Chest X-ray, PA view. Patient: 55 years old, sex M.
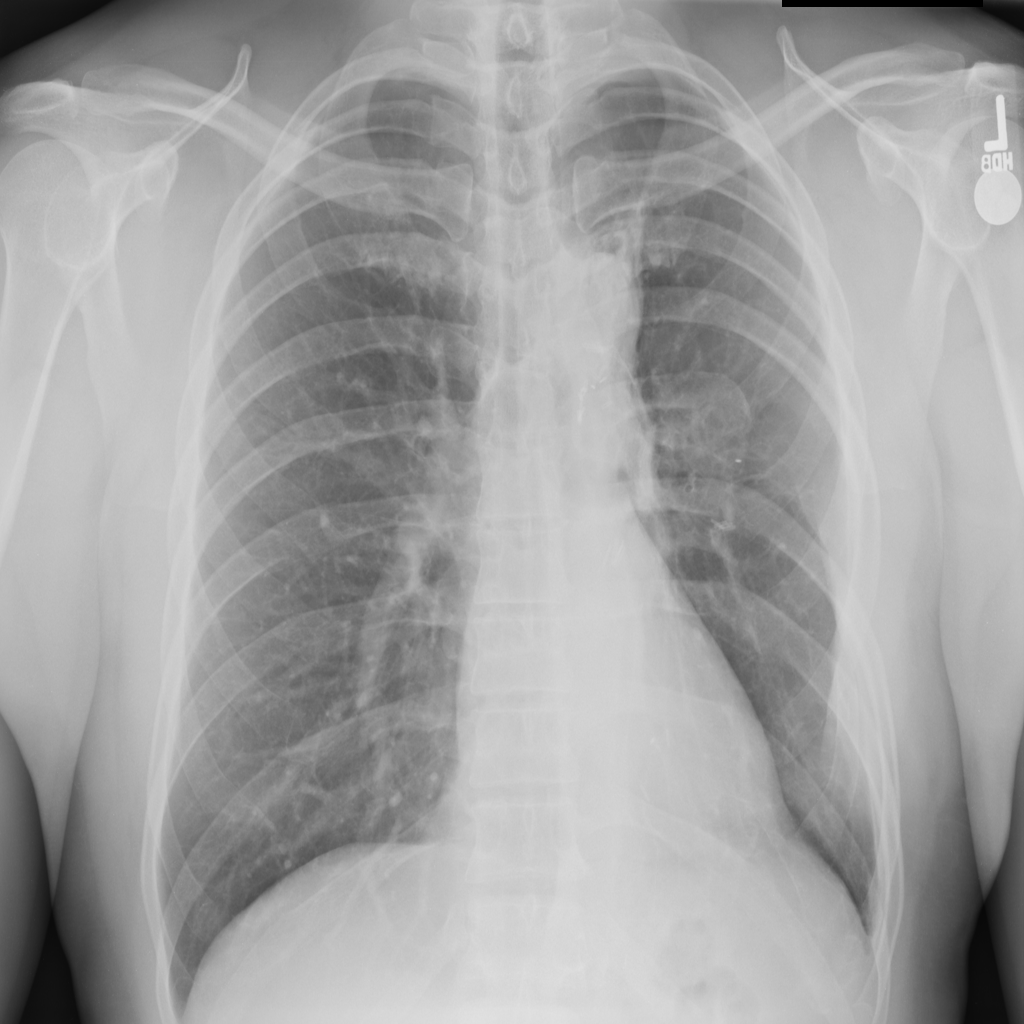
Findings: No Finding